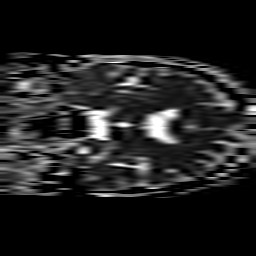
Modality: ADC
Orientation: coronal
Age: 66
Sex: male
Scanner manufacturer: philips
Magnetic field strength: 3 T
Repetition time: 3.454 s
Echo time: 0.076 s